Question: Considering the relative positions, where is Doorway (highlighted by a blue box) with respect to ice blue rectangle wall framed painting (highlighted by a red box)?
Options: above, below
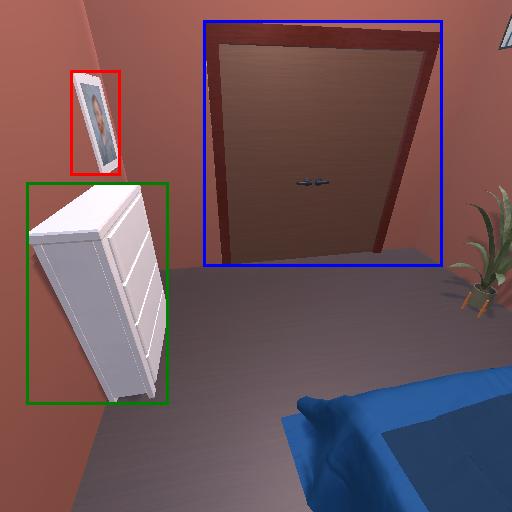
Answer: above